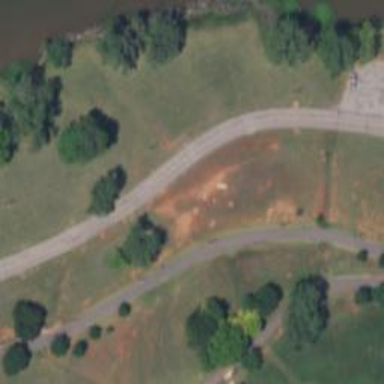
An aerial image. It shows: Disc golf tee.